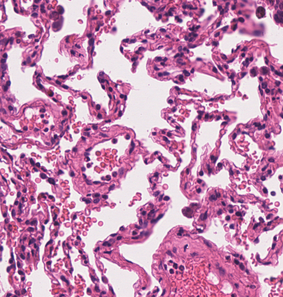
Tumor epithelial tissue: no
Tumor-associated stroma tissue: no
Normal tissue: yes